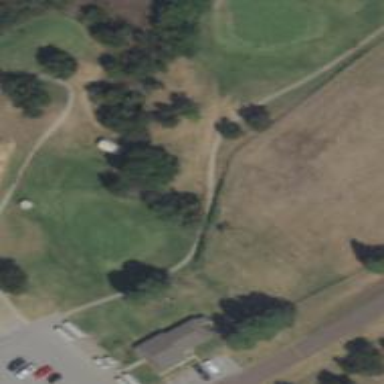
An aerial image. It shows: Service road designated as golf cart path.